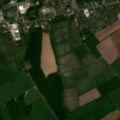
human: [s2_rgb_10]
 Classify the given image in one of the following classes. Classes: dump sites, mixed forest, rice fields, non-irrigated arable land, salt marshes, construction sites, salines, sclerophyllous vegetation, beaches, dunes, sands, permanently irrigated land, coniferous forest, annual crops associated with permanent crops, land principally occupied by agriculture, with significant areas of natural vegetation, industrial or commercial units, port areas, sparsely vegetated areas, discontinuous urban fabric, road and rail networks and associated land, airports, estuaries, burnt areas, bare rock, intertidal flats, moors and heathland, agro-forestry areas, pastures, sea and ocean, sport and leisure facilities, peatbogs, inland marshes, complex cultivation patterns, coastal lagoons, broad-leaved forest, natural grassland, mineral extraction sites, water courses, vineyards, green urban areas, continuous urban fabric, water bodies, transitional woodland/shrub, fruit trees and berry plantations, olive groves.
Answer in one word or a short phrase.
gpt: discontinuous urban fabric, non-irrigated arable land, pastures